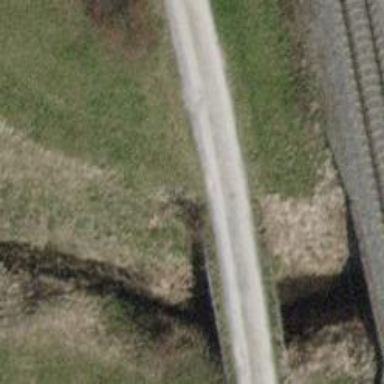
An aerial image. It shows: Bridge over compacted grade1 track.